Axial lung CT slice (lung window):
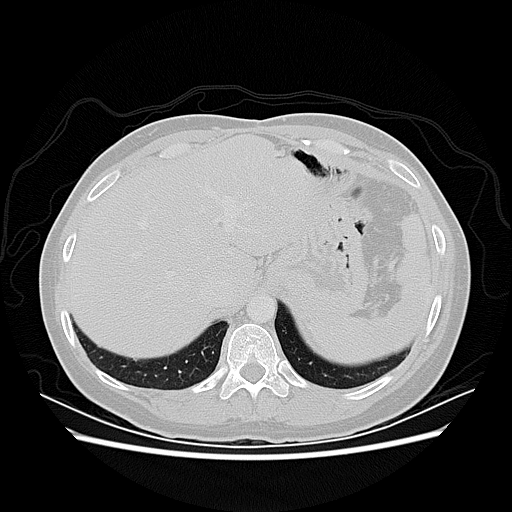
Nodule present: no